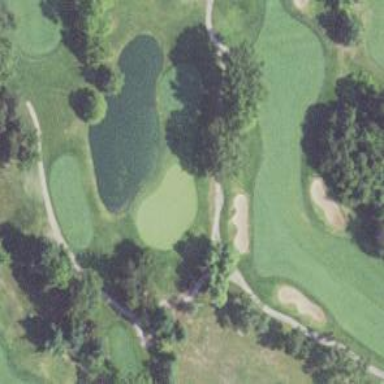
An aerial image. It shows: Path for both roads and golfers.